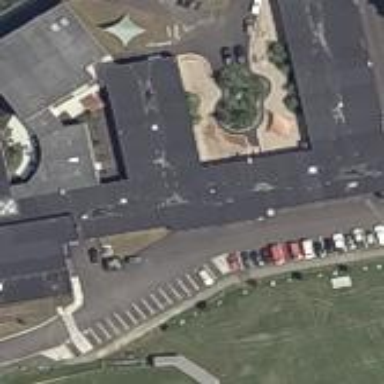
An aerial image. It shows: School building or complex.